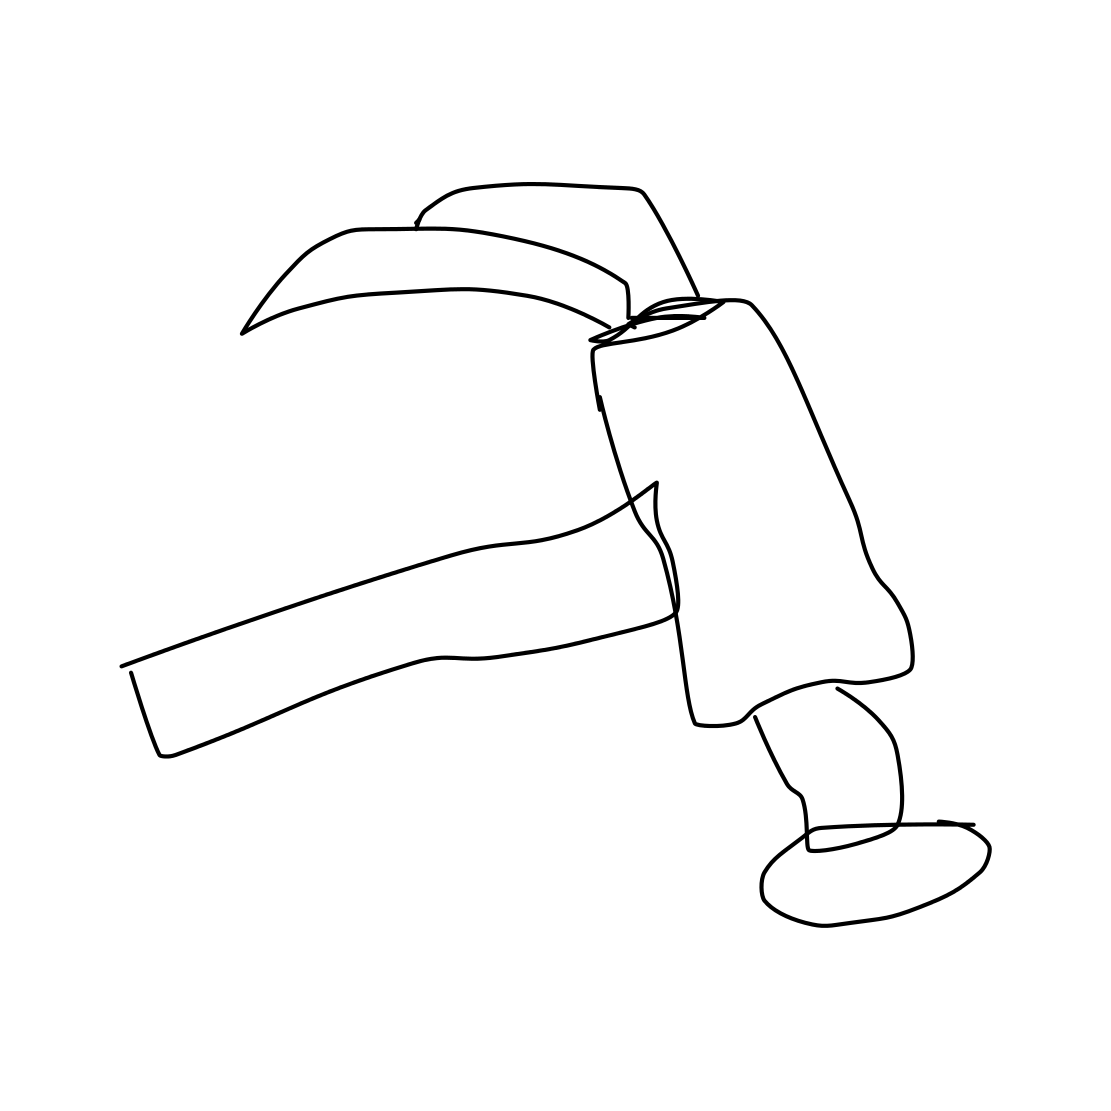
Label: hammer